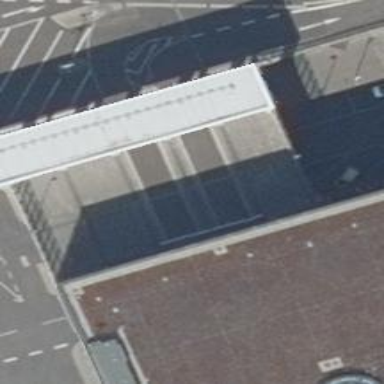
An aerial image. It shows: Multi-storey parking entrance.